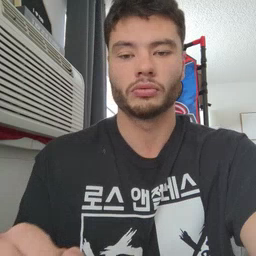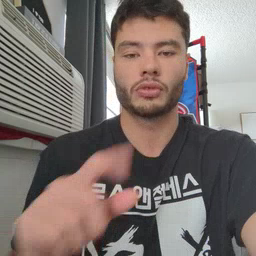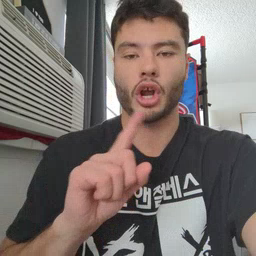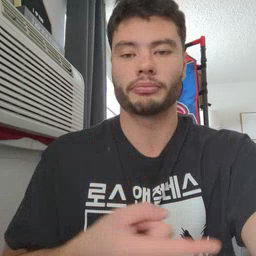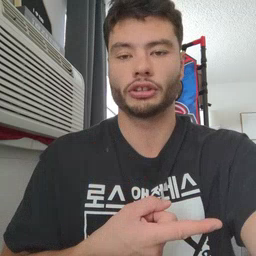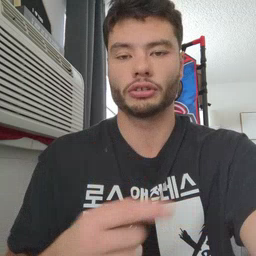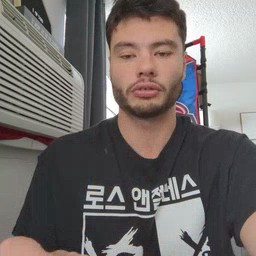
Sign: garbage